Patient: sex F, age 57
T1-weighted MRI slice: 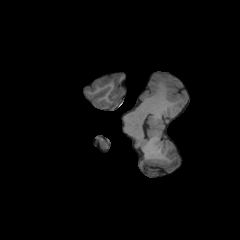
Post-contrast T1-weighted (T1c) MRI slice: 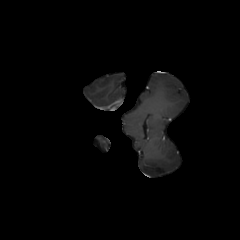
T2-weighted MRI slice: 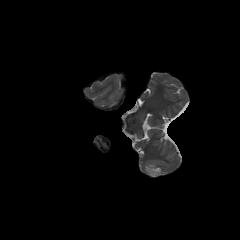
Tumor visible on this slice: no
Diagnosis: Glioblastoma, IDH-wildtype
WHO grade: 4